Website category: university
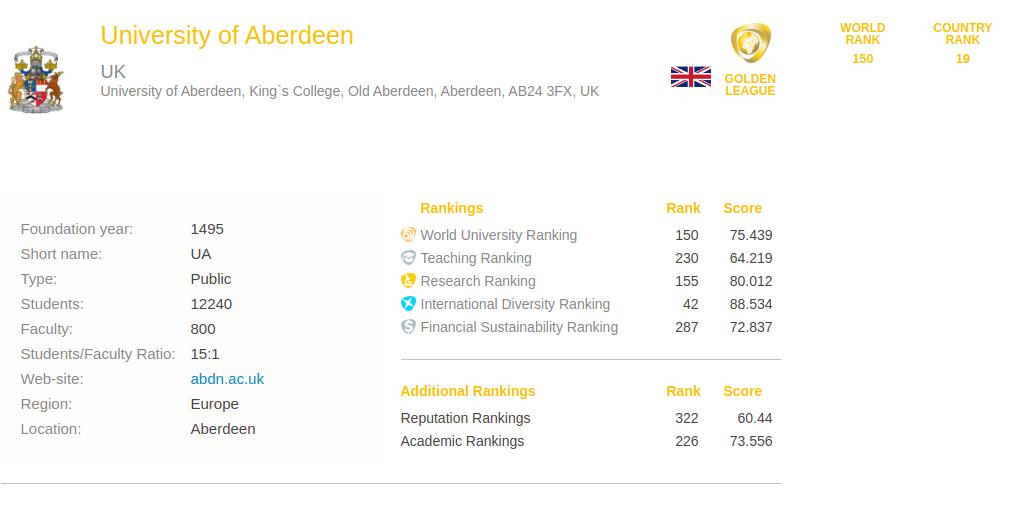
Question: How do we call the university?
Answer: University of Aberdeen

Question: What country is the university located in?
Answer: UK

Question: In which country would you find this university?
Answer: UK

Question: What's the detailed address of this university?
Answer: University of Aberdeen, King`s College, Old Aberdeen, Aberdeen, AB24 3FX, UK

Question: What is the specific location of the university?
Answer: University of Aberdeen, King`s College, Old Aberdeen, Aberdeen, AB24 3FX, UK

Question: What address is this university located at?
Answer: University of Aberdeen, King`s College, Old Aberdeen, Aberdeen, AB24 3FX, UK

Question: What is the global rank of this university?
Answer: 150

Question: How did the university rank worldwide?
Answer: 150

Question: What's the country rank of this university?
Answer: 19

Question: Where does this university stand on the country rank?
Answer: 19

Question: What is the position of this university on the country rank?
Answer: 19

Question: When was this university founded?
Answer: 1495

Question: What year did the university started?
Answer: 1495

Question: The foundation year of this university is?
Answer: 1495

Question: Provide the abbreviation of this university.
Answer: UA

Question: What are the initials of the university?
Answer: UA

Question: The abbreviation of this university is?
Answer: UA

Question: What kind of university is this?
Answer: Public

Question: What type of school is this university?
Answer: Public

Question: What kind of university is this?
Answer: Public

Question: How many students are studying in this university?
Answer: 12240

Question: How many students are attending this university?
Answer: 12240

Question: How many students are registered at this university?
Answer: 12240

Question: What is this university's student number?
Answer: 12240

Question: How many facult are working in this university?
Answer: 800

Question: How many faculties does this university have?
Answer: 800

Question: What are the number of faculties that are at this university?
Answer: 800

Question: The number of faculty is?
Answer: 800

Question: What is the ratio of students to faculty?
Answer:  15 : 1

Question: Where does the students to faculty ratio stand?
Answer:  15 : 1

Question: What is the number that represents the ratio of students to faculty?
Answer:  15 : 1

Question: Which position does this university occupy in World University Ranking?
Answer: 150

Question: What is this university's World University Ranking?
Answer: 150

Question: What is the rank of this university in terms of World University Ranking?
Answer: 150

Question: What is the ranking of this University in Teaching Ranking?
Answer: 230

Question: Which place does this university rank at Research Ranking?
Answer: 155

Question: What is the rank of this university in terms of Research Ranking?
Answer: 155

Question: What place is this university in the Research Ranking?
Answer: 155

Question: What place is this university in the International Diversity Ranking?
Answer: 42

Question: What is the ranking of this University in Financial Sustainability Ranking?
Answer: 287

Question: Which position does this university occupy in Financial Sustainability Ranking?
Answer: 287

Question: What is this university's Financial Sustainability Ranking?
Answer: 287

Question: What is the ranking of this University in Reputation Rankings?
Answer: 322

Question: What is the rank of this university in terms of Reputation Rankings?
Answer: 322

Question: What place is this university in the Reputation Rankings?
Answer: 322

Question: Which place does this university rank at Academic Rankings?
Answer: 226

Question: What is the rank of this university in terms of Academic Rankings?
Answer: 226

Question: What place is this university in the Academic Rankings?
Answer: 226

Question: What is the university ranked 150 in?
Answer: World University Ranking

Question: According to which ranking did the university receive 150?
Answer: World University Ranking

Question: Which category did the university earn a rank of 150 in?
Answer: World University Ranking

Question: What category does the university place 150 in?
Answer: World University Ranking

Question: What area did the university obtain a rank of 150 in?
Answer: World University Ranking

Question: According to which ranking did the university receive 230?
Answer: Teaching Ranking

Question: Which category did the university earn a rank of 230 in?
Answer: Teaching Ranking

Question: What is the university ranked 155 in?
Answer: Research Ranking

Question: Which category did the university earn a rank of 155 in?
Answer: Research Ranking

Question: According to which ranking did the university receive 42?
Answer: International Diversity Ranking

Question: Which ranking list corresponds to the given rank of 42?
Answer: International Diversity Ranking

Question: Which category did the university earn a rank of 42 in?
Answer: International Diversity Ranking

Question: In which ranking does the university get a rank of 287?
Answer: Financial Sustainability Ranking

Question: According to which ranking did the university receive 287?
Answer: Financial Sustainability Ranking

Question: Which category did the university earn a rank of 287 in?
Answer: Financial Sustainability Ranking

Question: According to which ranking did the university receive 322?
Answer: Reputation Rankings